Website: apple-inc
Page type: customer-info-address
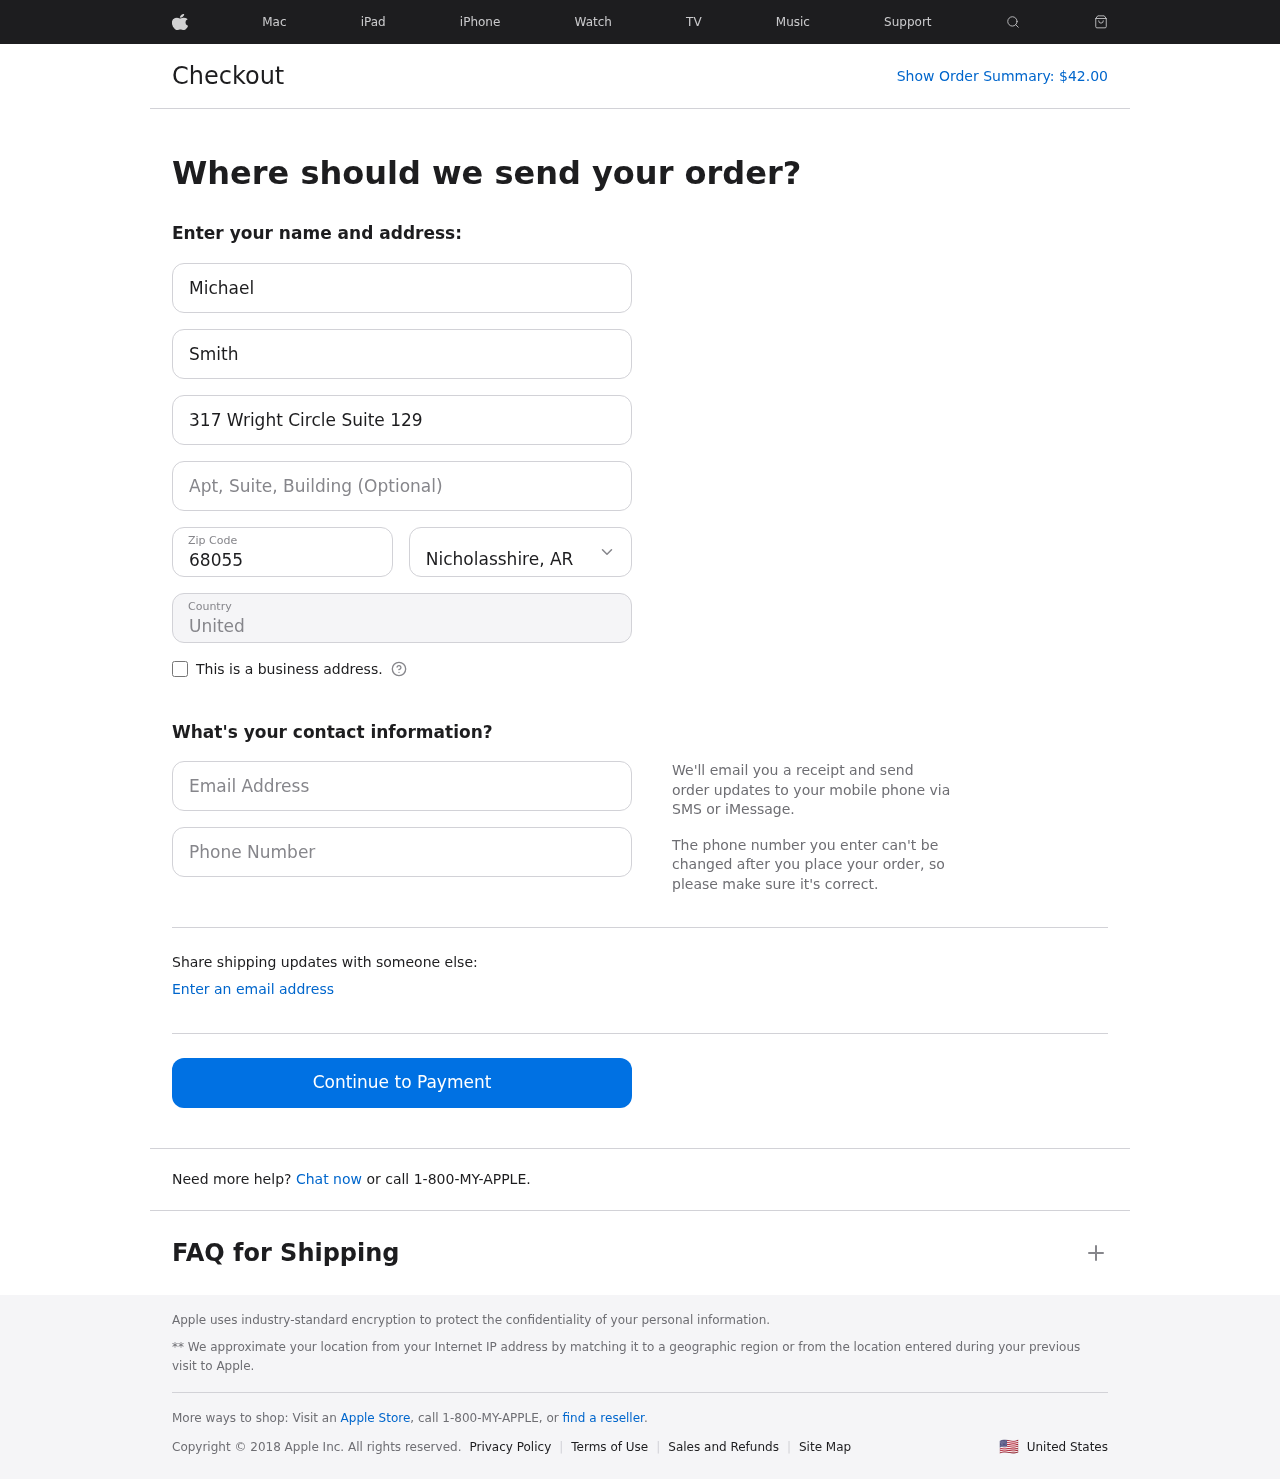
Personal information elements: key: PII_CITY_STATE
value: Nicholasshire, AR
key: PII_COUNTRY
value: United States
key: PII_EMAIL
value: michael_smith@hotmail.com
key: PII_FIRSTNAME
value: Michael
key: PII_LASTNAME
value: Smith
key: PII_PHONE
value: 6124181815
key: PII_POSTCODE
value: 68055
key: PII_STREET
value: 317 Wright Circle Suite 129
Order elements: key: ORDER_TOTAL
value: $42.00